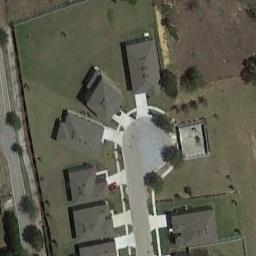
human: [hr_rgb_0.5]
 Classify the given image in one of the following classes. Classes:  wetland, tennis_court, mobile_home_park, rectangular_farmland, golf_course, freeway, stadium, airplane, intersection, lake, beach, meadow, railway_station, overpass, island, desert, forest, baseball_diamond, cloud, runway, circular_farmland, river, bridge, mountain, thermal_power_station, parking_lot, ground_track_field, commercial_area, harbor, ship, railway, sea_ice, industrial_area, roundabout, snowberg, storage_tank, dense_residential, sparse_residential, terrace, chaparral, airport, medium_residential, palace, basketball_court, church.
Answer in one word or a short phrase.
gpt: medium_residential